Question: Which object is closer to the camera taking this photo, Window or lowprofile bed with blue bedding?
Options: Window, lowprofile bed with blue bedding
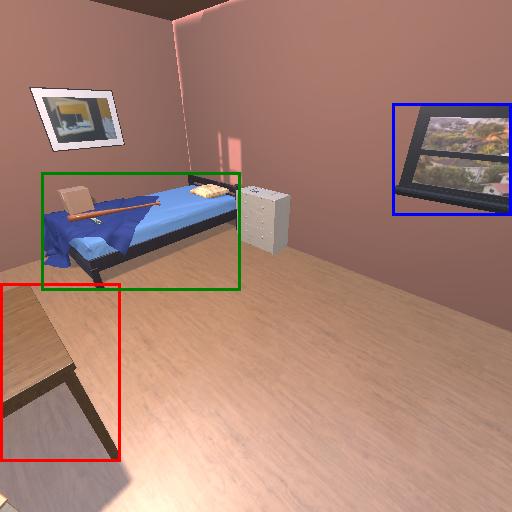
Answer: Window